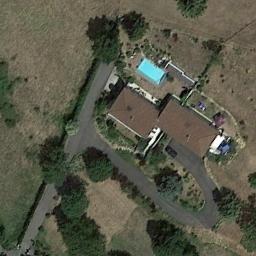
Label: sparse_residential